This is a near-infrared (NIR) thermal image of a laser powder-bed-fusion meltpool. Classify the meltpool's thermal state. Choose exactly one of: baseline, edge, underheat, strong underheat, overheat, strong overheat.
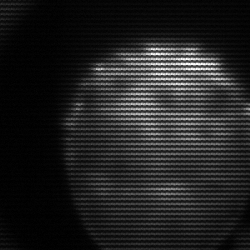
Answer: edge